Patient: sex M, age 52
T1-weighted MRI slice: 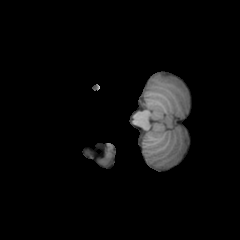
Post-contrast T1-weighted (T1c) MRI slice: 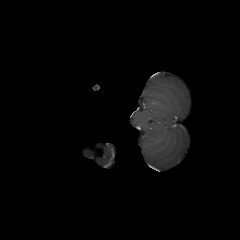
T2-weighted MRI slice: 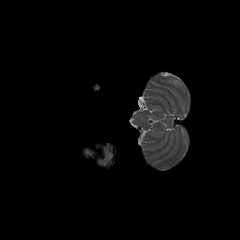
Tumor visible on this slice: no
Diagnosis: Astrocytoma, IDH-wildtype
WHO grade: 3